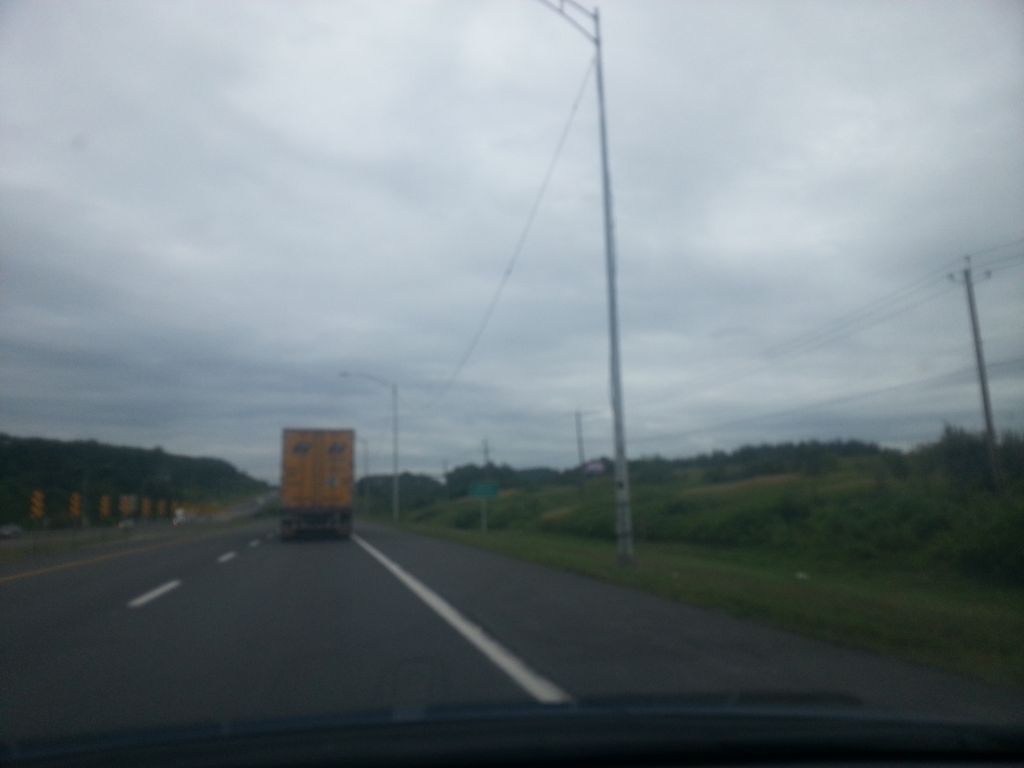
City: quebec_city